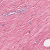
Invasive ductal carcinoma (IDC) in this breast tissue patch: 0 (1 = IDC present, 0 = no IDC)